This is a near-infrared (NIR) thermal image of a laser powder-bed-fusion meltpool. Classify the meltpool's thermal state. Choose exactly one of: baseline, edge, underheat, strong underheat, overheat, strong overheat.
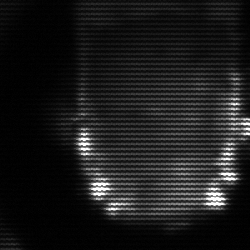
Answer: baseline